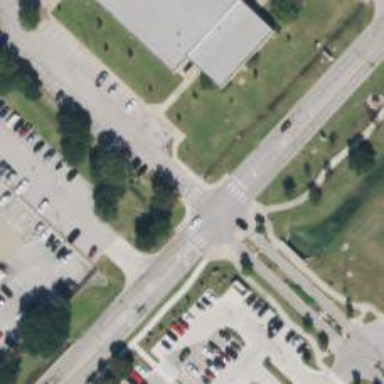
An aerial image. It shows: Footway crossing with marked asphalt surface.